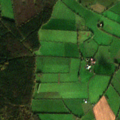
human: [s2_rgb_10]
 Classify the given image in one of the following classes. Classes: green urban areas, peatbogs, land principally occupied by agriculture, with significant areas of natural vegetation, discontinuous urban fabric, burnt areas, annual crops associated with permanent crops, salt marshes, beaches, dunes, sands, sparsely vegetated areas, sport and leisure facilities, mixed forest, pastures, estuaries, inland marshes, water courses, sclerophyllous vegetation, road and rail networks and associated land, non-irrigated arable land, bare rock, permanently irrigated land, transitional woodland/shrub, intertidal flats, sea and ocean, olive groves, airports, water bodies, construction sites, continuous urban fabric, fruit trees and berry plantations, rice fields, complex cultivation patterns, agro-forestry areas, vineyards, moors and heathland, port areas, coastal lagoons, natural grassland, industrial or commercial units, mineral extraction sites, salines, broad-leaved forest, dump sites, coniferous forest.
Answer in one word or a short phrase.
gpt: pastures, broad-leaved forest, coniferous forest